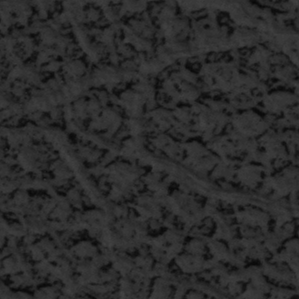
Label: frost